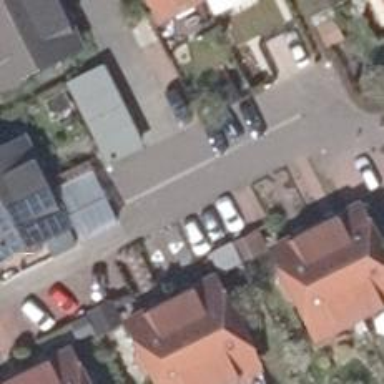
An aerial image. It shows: Asphalt road designated as living street.